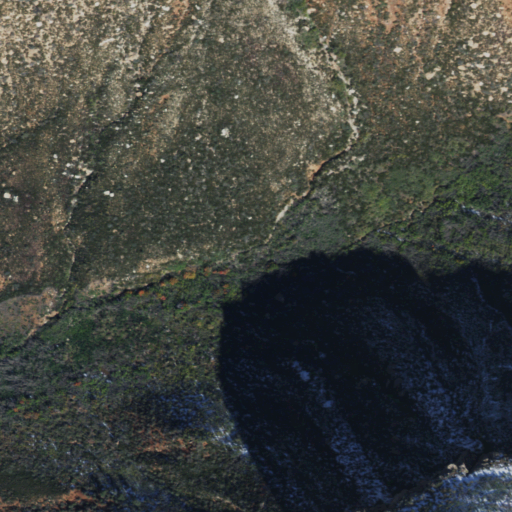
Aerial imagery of valley in Arizona named Grass Canyon containing grassland, shrub, evergreen forest, and herbaceous wetlands